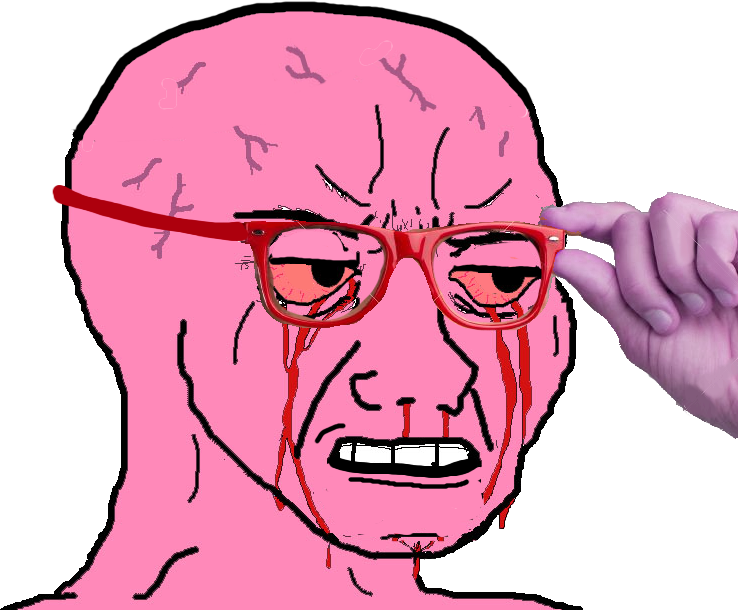
Label: 5_Rage